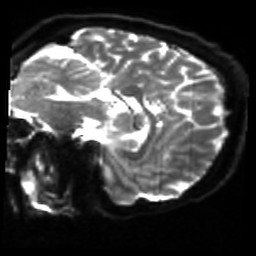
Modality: sbref
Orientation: sagittal
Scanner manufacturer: siemens
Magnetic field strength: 3 T
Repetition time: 4 s
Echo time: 0.0594 s